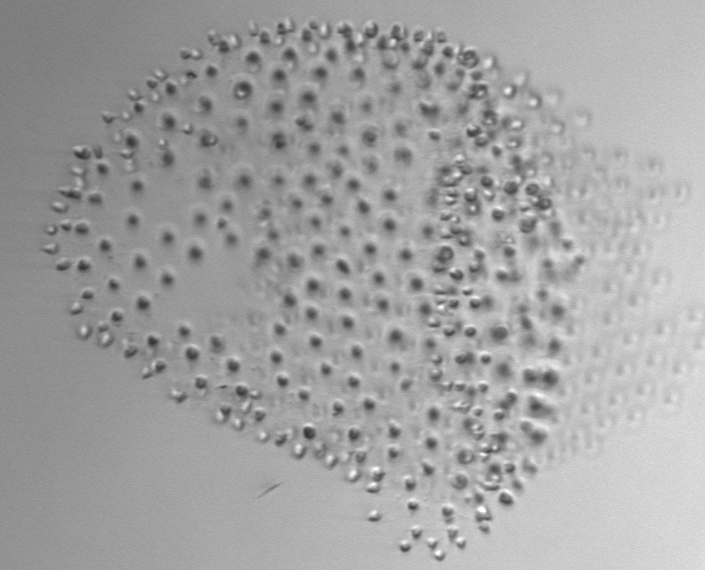
Label: Parvicorbicula_socialis